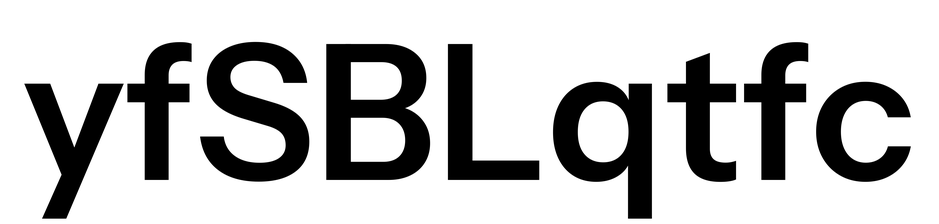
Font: InstrumentSans_SemiBold